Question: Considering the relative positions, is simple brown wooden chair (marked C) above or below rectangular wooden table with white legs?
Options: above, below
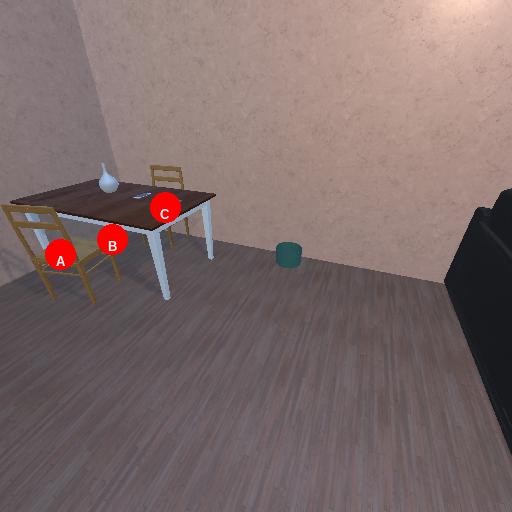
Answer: above